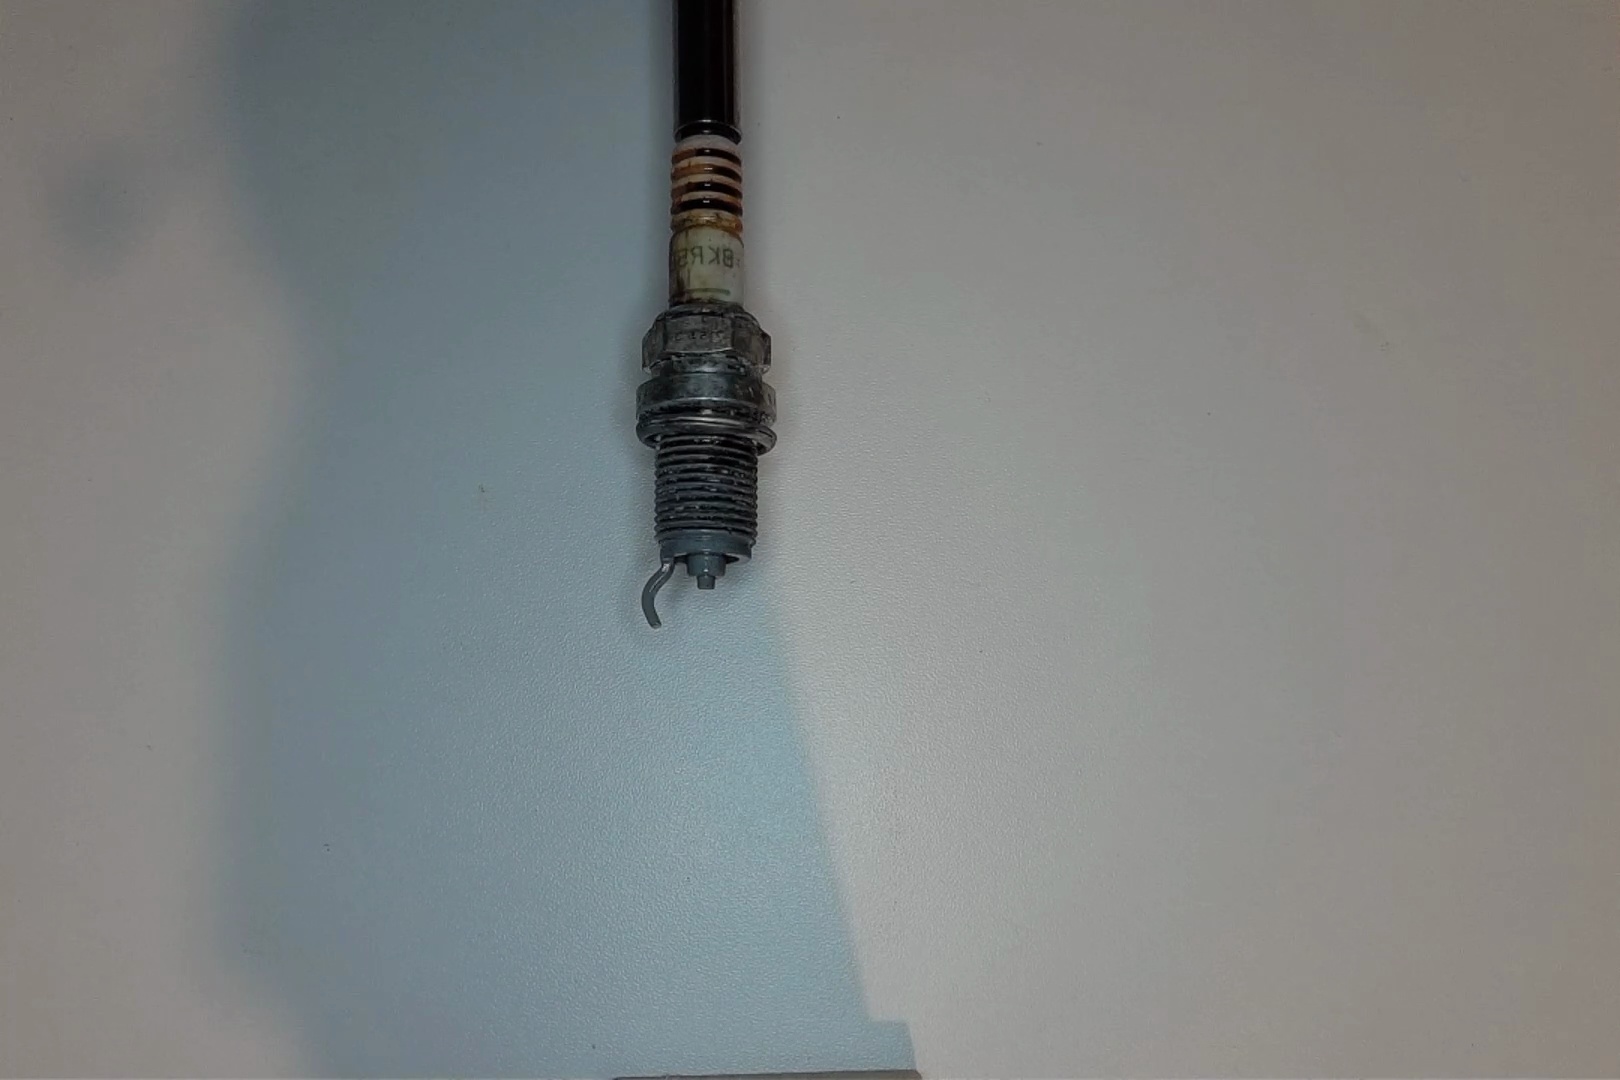
Label: anomaly